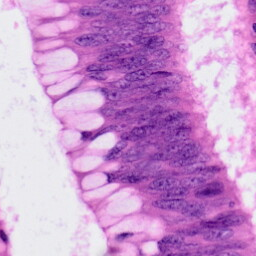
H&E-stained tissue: Colon